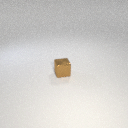
small brown metal cube